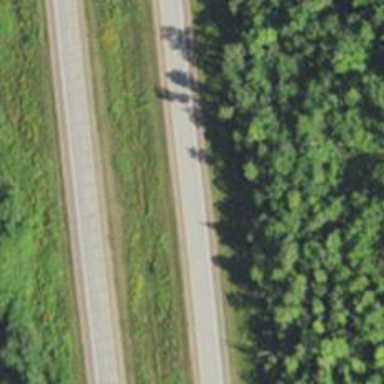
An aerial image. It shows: Trunk highway with expressway features.